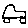
Label: car